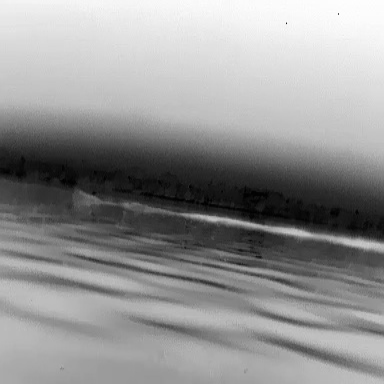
There is a canoe in the infrared image.